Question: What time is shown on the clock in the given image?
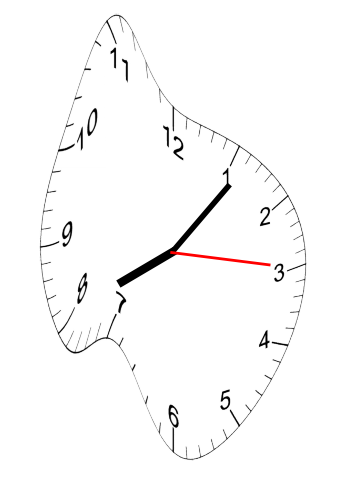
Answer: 08:06:15